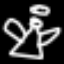
Label: angel